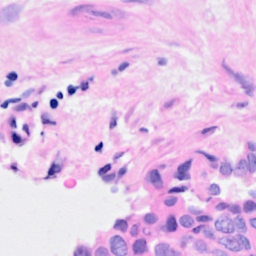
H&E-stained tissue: Breast